Question: I have a simple program, WITHOUT "public int a;", the program runs no problem,
but after add "public int a;", the programm has errors, what is the problem?
there is no special meaning for this int field "a", i just want to try something and find this problem

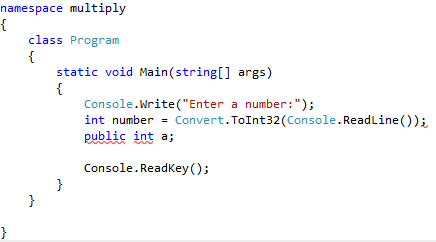
Answer: You need to declare fields and properties at the class level, not the method:
'''
class Program
{
public int a;
...
}
'''
Because the access modifier has meaning in this context. In your method you can only have local variables and they can only be accessed from the method that they declared. Curly-braces determine the scope of local variables.So specifying an access modifier for them is not allowed.